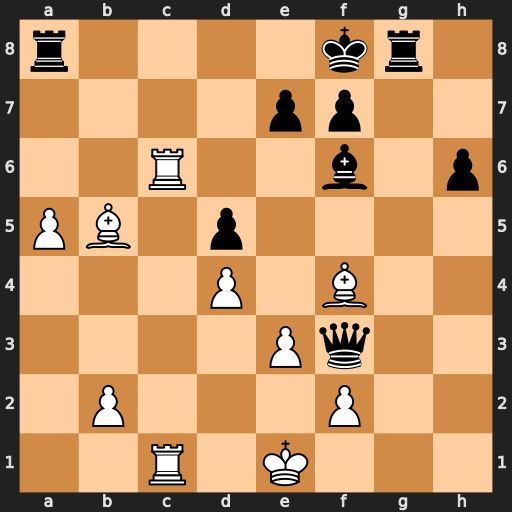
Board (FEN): r4kr1/4pp2/2R2b1p/PB1p4/3P1B2/4Pq2/1P3P2/2R1K3
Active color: w
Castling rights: -
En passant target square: -
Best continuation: Bxh6+ Bg7 Rc8+ Rxc8 Rxc8#